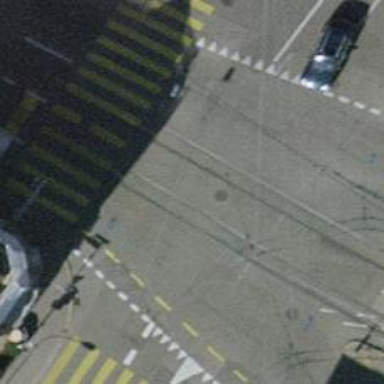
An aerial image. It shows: Tram level crossing on railway.